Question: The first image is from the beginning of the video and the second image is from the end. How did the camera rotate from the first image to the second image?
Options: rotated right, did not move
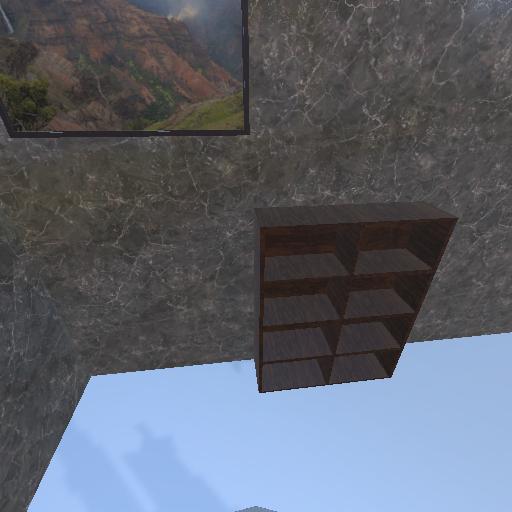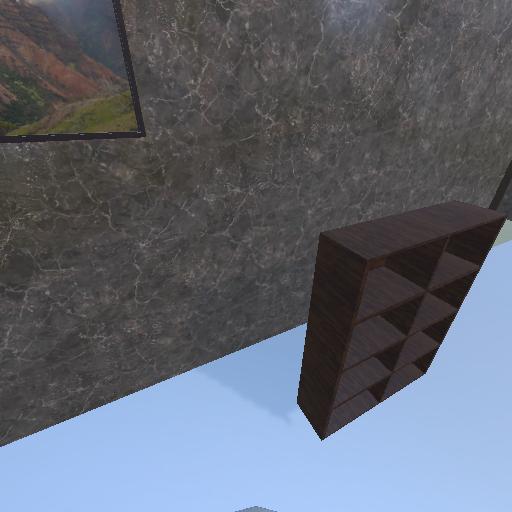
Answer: rotated right